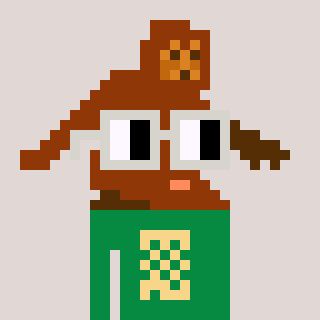
a pixel art character with square light gray glasses, a bigfoot-shaped head and a green-colored body on a warm background